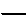
Label: line